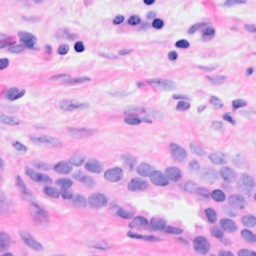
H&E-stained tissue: Breast